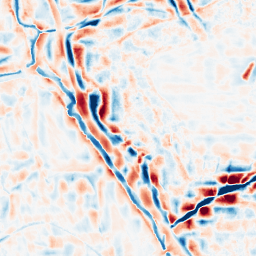
Category: wavelet
Decomposition family: wavelet_reverse_biorthogonal
Decomposition parameters: wavelet: rbio5.5
level: 4
Upsampling method: cubic_mitchell
Upsampling parameters: scale: 4
Upsampling scale: 4